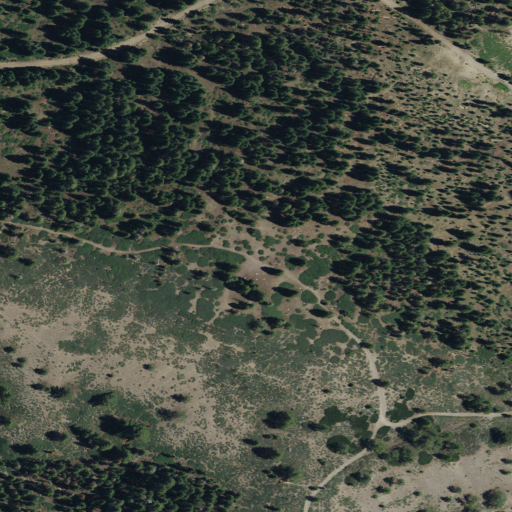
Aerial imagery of mountain in California named Liberty Hill containing evergreen forest and shrub